Question: I have an 'Activity'. In the 'Activity', I have a 'Navigation Drawer' on the Left and a 'fragment'. In the 'Navigation Drawer', I have a 'textview' for Name. I want to set the text view from 'Fragment' to 'Navigation Drawer' in 'activity'
Here's the image:

Here the Code in Activity(MyActivity.java):
'''
public TextView name;
NavigationView navigationView = findViewById(R.id.navigationview);
View headerView = navigationView.getHeaderView(0);
name = headerView.findViewById(R.id.sName);
ActionBarDrawerToggle toggle = new ActionBarDrawerToggle(this,homeSideDrawerLayout,home_toolbar, R.string.navigation_open,R.string.navigation_close);
toggle.getDrawerArrowDrawable().setColor(Color.WHITE);
homeSideDrawerLayout.addDrawerListener(toggle);
toggle.syncState();
'''
In Fragment Side,
'''
String nameToSet = "kevin";
MyActivity myActivity = new MyActivity();
myActivity.name.setText(nameToSet);
'''
But it's showing the following error
'''
java.lang.NullPointerException: Attempt to invoke virtual method 'void android.widget.TextView.setText(java.lang.CharSequence)' on a null object reference
'''
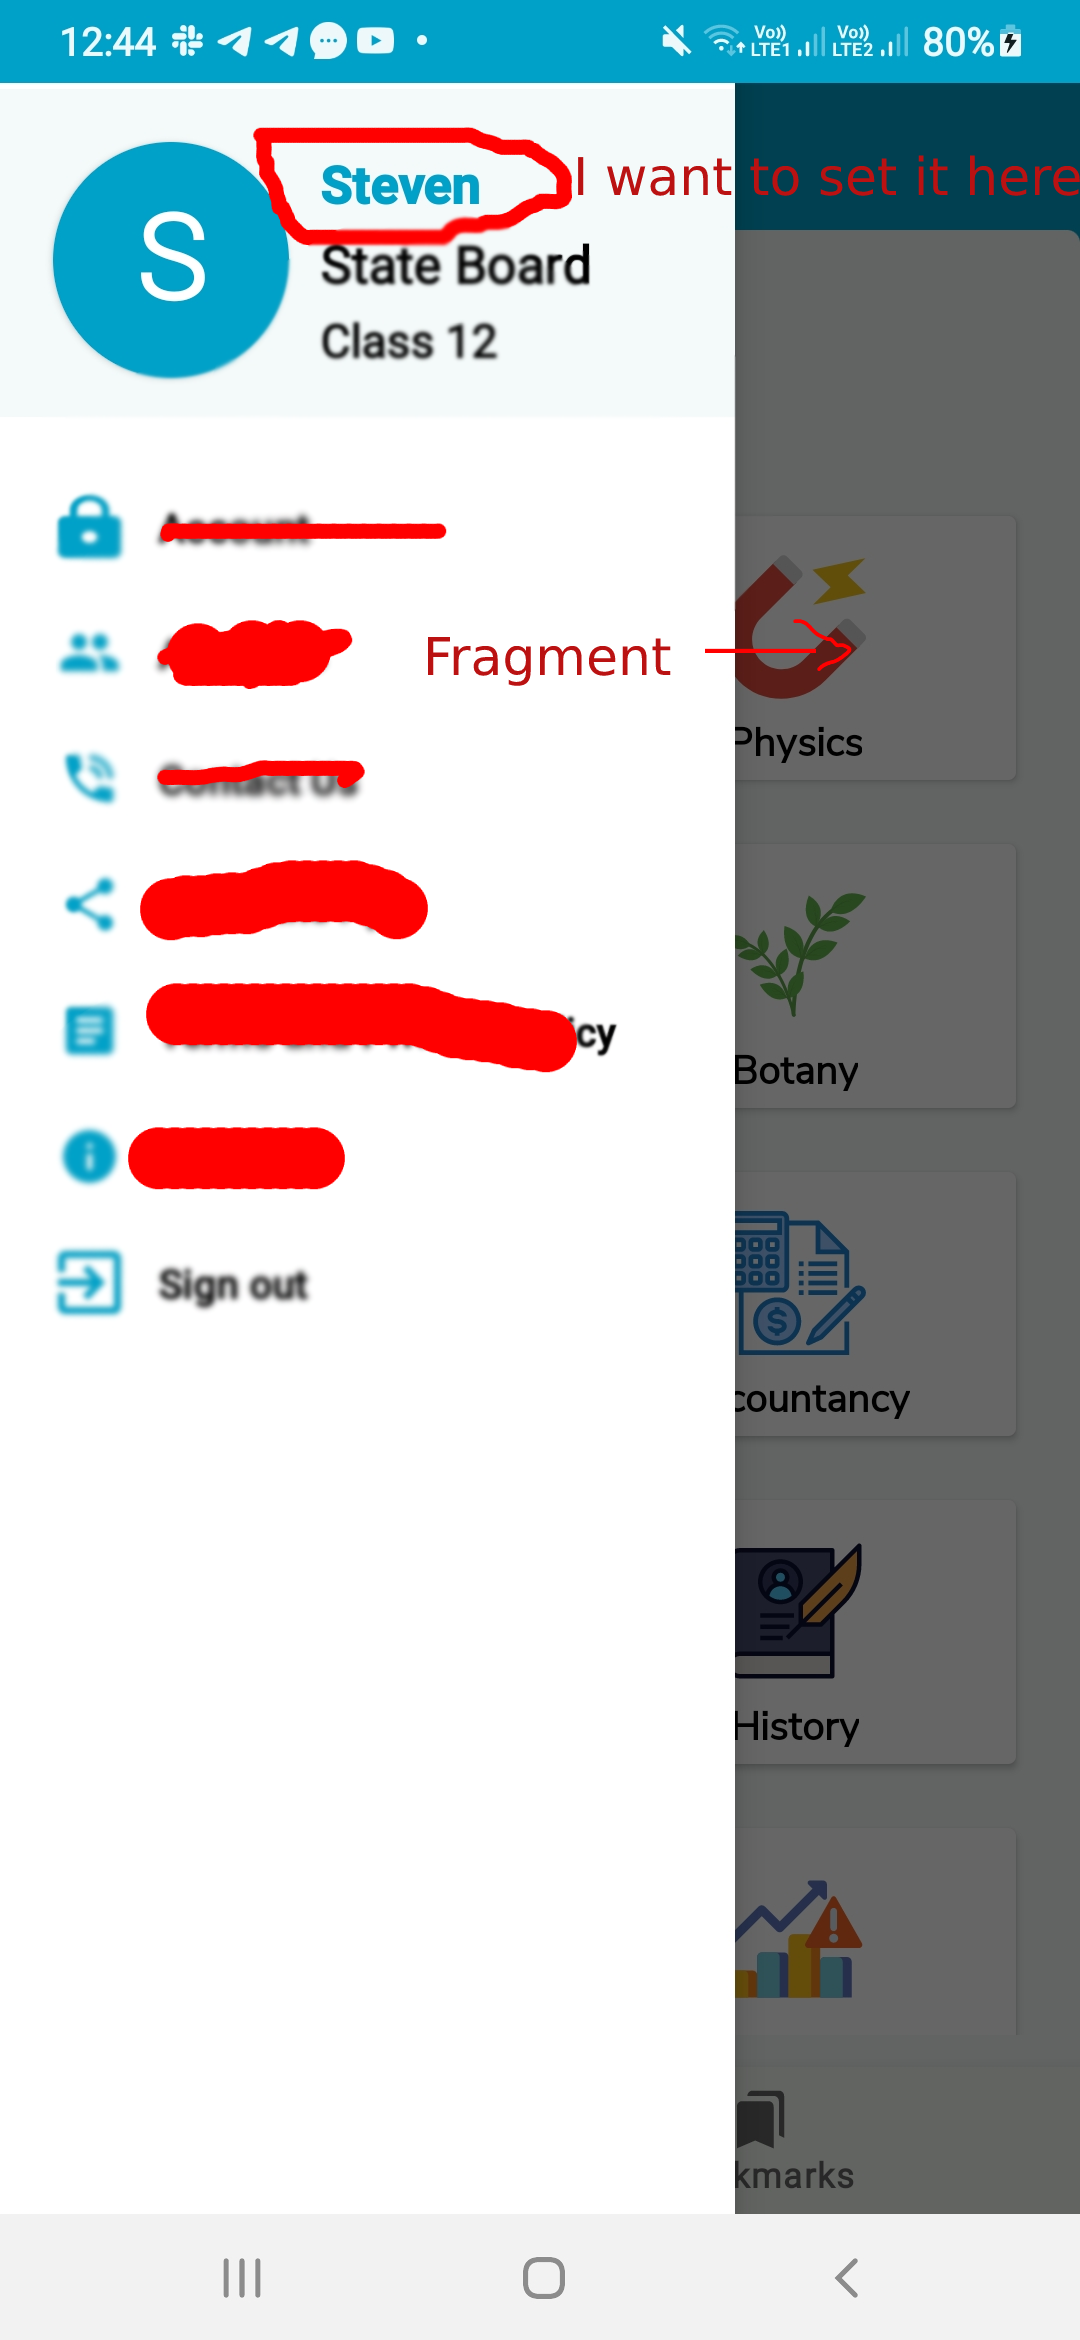
Answer: You do not want to call 'MyActivity myActivity = new MyActivity();' as it creates a new activity. Instead, you need to get reference to the activity that the fragment is in:
'''
MyActivity myActivity = (MyActivity)getActivity();
'''
There is also a <URL> exactly on communicating between fragment and activity.